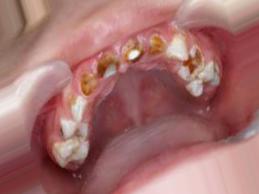
Condition: Caries